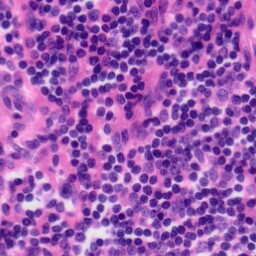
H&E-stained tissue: Tonsil